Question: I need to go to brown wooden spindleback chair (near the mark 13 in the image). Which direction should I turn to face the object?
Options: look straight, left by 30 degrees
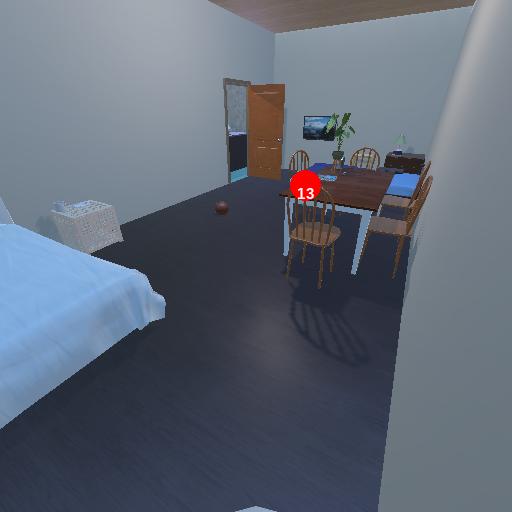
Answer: look straight